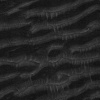
Atmospheric dust classification: not_dusty